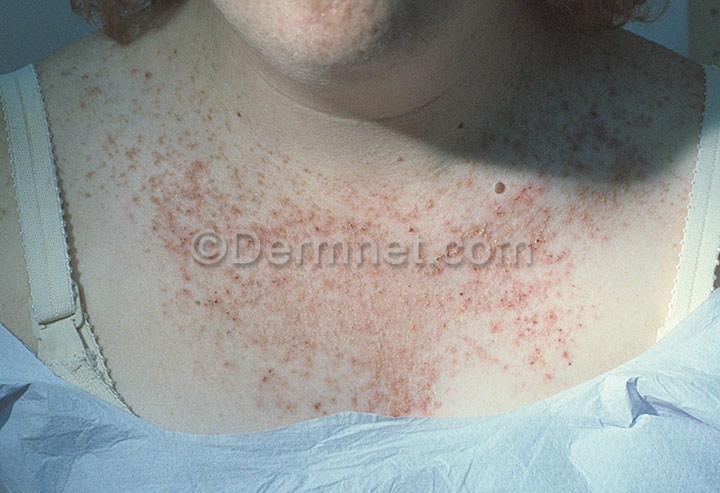
Disease: Bullous Disease Photos